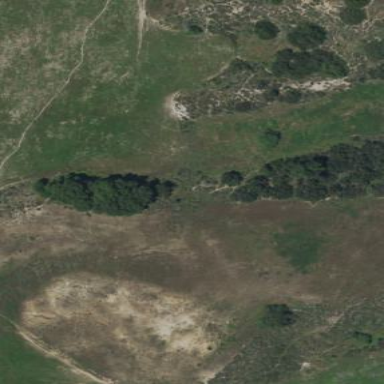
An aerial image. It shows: Area covered with scrub vegetation.